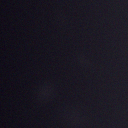
Screen state: off